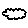
Label: cloud